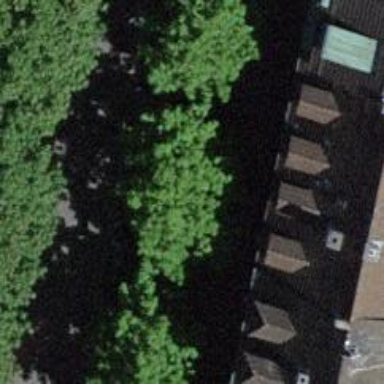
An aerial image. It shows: Avenue lined with broadleaved trees.